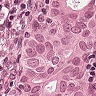
Metastatic tissue present: yes